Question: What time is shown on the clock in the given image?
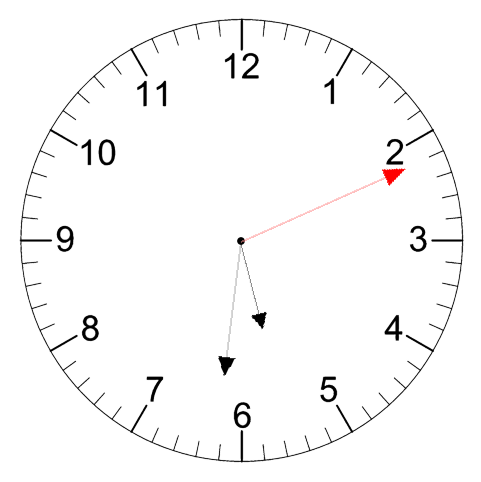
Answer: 05:31:11